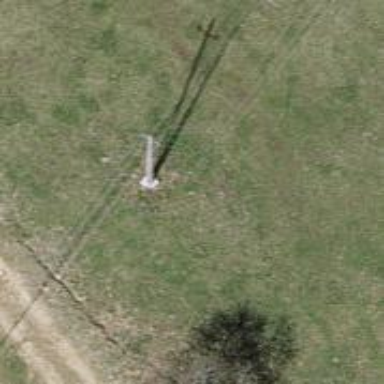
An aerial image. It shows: Concrete power pole.